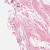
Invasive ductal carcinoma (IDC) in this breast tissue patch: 0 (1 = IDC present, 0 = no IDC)